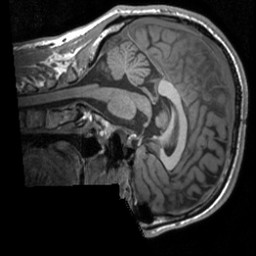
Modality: T1w
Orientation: sagittal
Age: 23
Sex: male
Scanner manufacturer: siemens
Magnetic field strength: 3 T
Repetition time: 1.9 s
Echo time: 0.00226 s